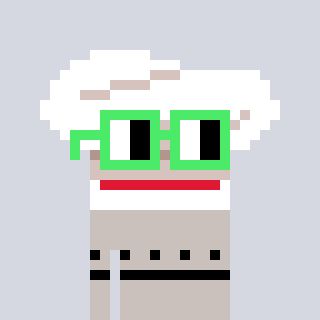
a pixel art character with square light green glasses, a chef hat-shaped head and a foggrey-colored body on a cool background